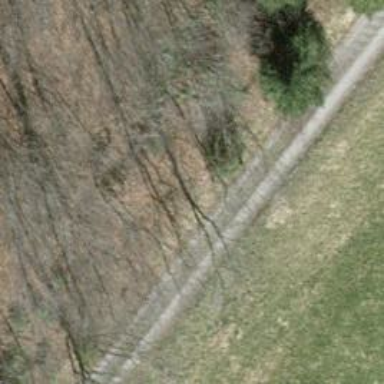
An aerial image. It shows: Track with grade 1 quality.